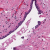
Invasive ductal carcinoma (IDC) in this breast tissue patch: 0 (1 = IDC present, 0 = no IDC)